Question: I am having a 'ListView' in wpf which is used to display list of fields; based on a property value some of the fields can be collapsed at run time. Its working fine except that ListVIew does not collapse the space reserved for ListViewItem's which got collapsed at run time.

I am able to see the extra ListViewItems in Snoop(having Visibility as Collapsed), ListView too shifts the items upwards but it doesn't adjusts its height to remove the empty space!
I can surely say that this is happening due to 'VirtualizedStackPanel' as changing the ItemsPanel to StackPanel solves the issue. Here is the relevant 'ListView' XAML:
'''
<ListView
x:Class="Wizards.FieldBinderModelListView"
xmlns="http://schemas.microsoft.com/winfx/2006/xaml/presentation"
xmlns:x="http://schemas.microsoft.com/winfx/2006/xaml"
Margin="0"
VerticalAlignment="Top"
HorizontalContentAlignment="Stretch"
VerticalContentAlignment="Top"
Background="White"
BorderThickness="0"
Grid.IsSharedSizeScope="True"
KeyboardNavigation.DirectionalNavigation="Continue"
Padding="1"
ScrollViewer.HorizontalScrollBarVisibility="Hidden"
ScrollViewer.VerticalScrollBarVisibility="Hidden"
SelectionChanged="ListViewSelectionChanged"
SelectionMode="Single">
<ListView.ItemsPanel>
<ItemsPanelTemplate>
<!--Works fine with StackPanel but not with VirtualizingStackPanel
Explicitly added this PanelTemplate to show that it works with
StackPanel;ListView uses VirtualizingStackPanel as default panel
and causes same problem-->
<!--<StackPanel Orientation="Vertical" VerticalAlignment="Top"/>-->
<VirtualizingStackPanel Orientation="Vertical"
VerticalAlignment="Top"/>
</ItemsPanelTemplate>
</ListView.ItemsPanel>
<ListView.ItemContainerStyle>
<Style TargetType="{x:Type ListViewItem}">
<Style.Triggers>
<Trigger Property="IsSelected" Value="True">
<Setter Property="Foreground" Value="Black" />
</Trigger>
<DataTrigger Binding="{Binding Status}"
Value="{x:Static local:Status.NotExisting}">
<!--Hide the fields which are in NotExisting state;
Need a trigger here as Status can be different -->
<Setter Property="Visibility" Value="Collapsed" />
</DataTrigger>
</Style.Triggers>
</Style>
</ListView.ItemContainerStyle>
<ListView.ItemTemplate>
<DataTemplate DataType="{x:Type View:FieldViewModel}">
<local:FieldEditor
Margin="0,2,0,0"
HorizontalAlignment="Stretch"
VerticalAlignment="Top"
HorizontalContentAlignment="Stretch"
VerticalContentAlignment="Top"
Padding="0">
<!--<local:FieldEditor.Style>
<Style TargetType="{x:Type local:FieldEditor}">
<Style.Triggers>
<DataTrigger
Binding="{Binding Status}"
Value="{x:Static local:Status.NotExisting}">
<Setter Property="Visibility" Value="Collapsed" />
</DataTrigger>
</Style.Triggers>
</Style>
</local:FieldEditor.Style>-->
</local:FieldEditor>
</DataTemplate>
</ListView.ItemTemplate>
</ListView>
'''
Is this a bug in 'VirtualizingStackPanel'? Anyone else faced a similar issue? Any workarounds?
---
Update:
Reported this bug to MS on connect - <URL>
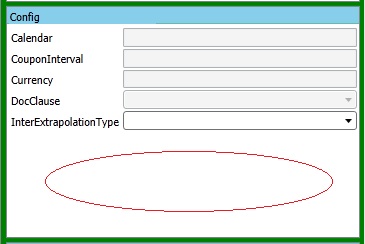
Answer: I managed to reproduce your problem. It certainly looks like a bug in 'VirtualizingStackPanel'.
A work around is to set the height of the hidden items to zero instead of collapsing them:
'''
<DataTrigger Binding="{Binding Status}" Value="False">
<Setter Property="Height" Value="0" />
<Setter Property="IsEnabled" Value="False"/>
<!--<Setter Property="Visibility" Value="Collapsed" />-->
</DataTrigger>
'''